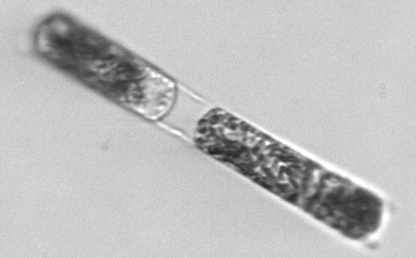
Label: Hemiaulus